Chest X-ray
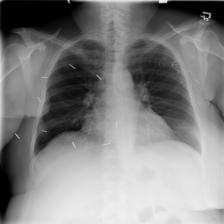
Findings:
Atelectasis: negative
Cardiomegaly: negative
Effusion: negative
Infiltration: negative
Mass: negative
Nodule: negative
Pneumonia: negative
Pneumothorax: negative
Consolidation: negative
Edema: negative
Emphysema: negative
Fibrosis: negative
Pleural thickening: negative
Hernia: negative